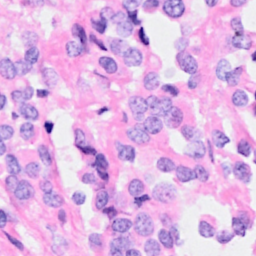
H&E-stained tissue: Breast